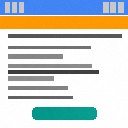
Screen state: on